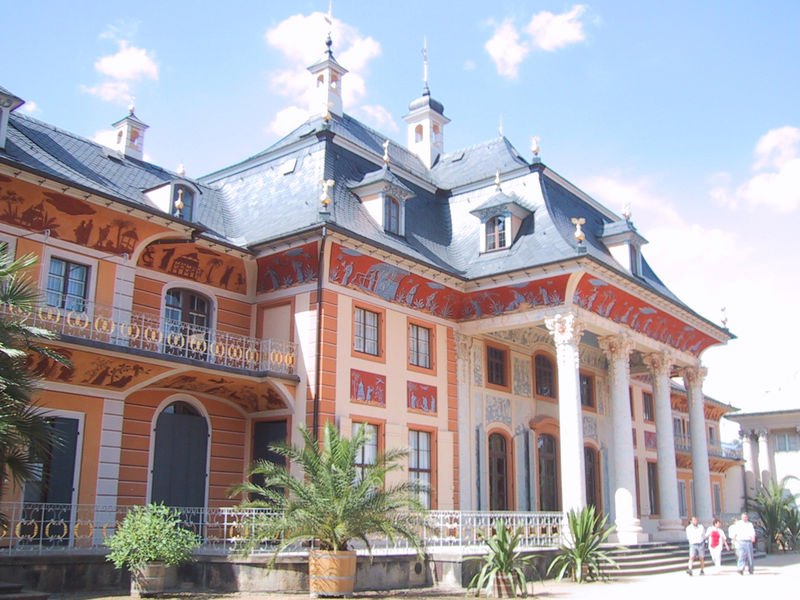
Titel: Pillnitz, Wasserpalais
Standort: Dresden, Pillnitz, Wasserpalais (EU - D - Sachsen)
Schlagwörter: blau, himmel, weiß, wolken, gelb, menschen, stadt, fenster, orange, säulen, dach, gebäude, haus, rot, architektur, gitter, sonne, balkon, blumenkübel, passanten, süden, türen, giebel, farbe, treppe, geländer, stufen, foto, fotografie, eingang, erker, türme, dachfenster, gauben, portal, walmdach, palmen, dachgauben, etagen, porticus, frabe, kurhaus, läulen, argaven